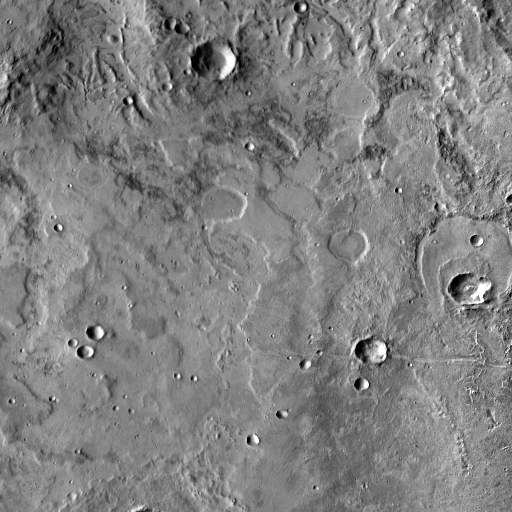
Crater classes present: Background, Other, Buried, Secondary